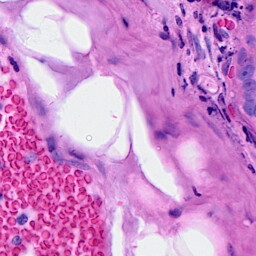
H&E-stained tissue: Breast